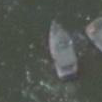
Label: civil